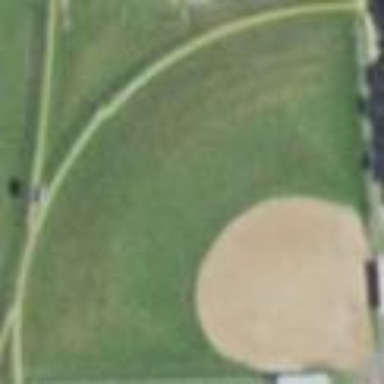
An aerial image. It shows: Baseball pitch for leisure land activities.